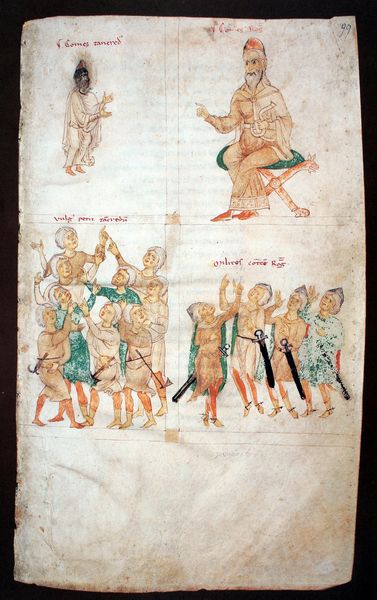
Titel: Codex 120 II; Das Volk wünscht Tankred von Lecce zum König, die Adligen Roger von Andria
Künstler: Petrus de Ebulo
Standort: Bern
Institution: Burgerbibliothek
Schlagwörter: gott, gruppe, hand, kämpfer, mann, weiß, grün, menschen, ocker, sitzen, braun, fenster, finger, hut, hüte, männer, orange, reden, schwarz, skizze, stuhl, szene, zeichnung, gürtel, rot, beige, gespräch, malerei, menge, alt, mütze, falten, kleidung, rahmen, tragen, diskutieren, gesten, hände, geistlicher, gewand, haare, sessel, gewänder, blatt, england, rosa, bauern, kinder, kopfbedeckung, farbig, füße, schrift, bilder, papier, sitz, schuhe, afrika, farbe, linien, hof, schriftzug, hocker, schemel, figuren, bischof, kissen, könig, papst, soldaten, klappstuhl, inschrift, socken, faltenwurf, scheide, zeigen, oben, vier, strümpfe, deckel, buch, orient, religion, initialen, comic, seite, illustration, schwert, schwerter, streit, text, waffen, soldat, waffe, asiatisch, mäntel, volk, worte, koloriert, helm, stiefel, herrscher, hauben, ritter, fürst, rüstung, sieg, buchseite, chinesisch, pergament, arabisch, initialien, pfarrer, axt, christlich, griechen, teufel, flehen, mittelalter, krieger, predigt, mohr, strumpfhosen, deuten, anbeten, turban, miniatur, prophet, szenen, islam, disput, oreintalisch, staat, zeichung, wasserpfeife, miniaturen, karl der große, urteil, hebräisch, sstuhl, erzählung, papyrus, geteilt, buchmalerei, bedeckung, codex, mehrteilig, bilderfolge, hinauf, äxte, illumination, gebrauchsspuren, rotter, beile, mullah, hebräsich, sezenen, liber, schwwerter, zeichenung